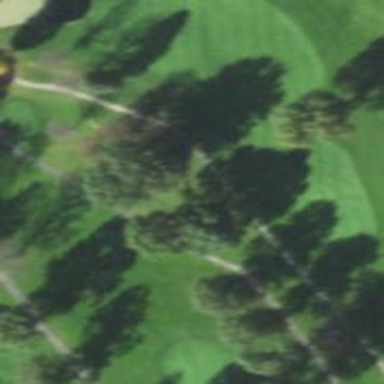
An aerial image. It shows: Pathway for golfing.